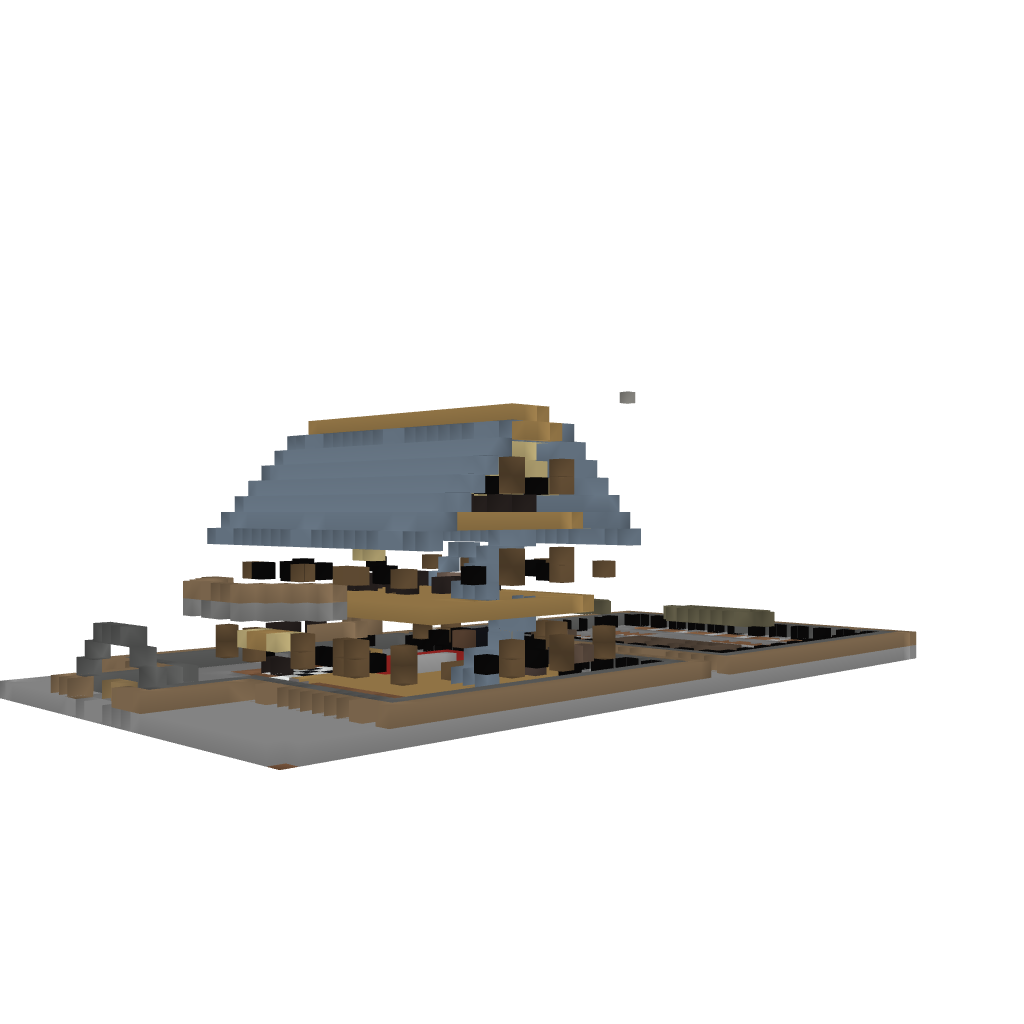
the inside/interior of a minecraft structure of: Medium town house